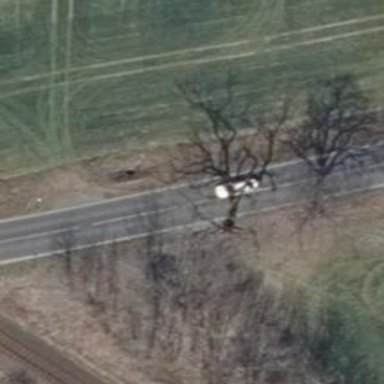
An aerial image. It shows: Deciduous broadleaved tree.